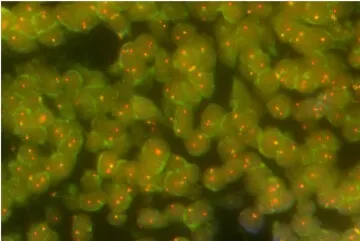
Molecular pathology of the tumor was detected by FISH. (a and b) Molecular pathology indicated EWSR1 rearrangement. The percentage of cells with EWSR1 breakage (red and green signal points separated) in the visual field was approximately 71.
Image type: pathology (fish)